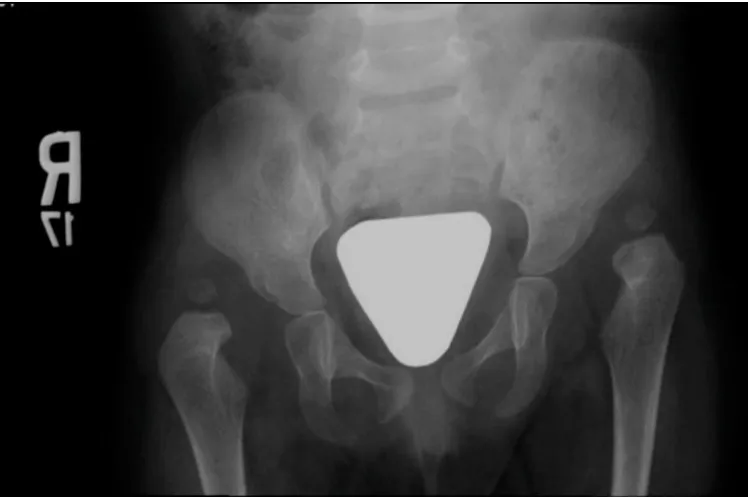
Pelvis AP x-ray showing bilateral hips dislocated DDH at age of 2 years, Right Tonnis 3, left Tonnis 4.
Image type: radiology (x_ray)